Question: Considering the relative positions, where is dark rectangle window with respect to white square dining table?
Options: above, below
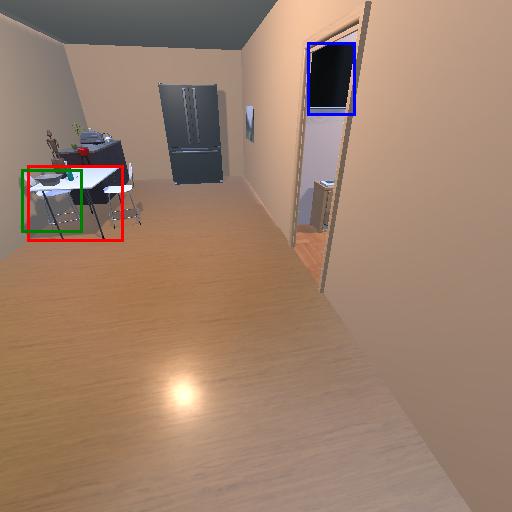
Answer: above